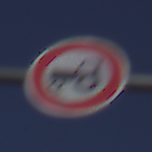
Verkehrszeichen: VerbotKraftfahrzeugeZuegeNichtSchneller25
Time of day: MorningAfternoon
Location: Outdoor (Nature)
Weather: Clear
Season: NotSpecified
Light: Natural